Question: What I mean by that is when I print, for example, a Sieve of Eratosthenes, it just prints a long line of numbers vertically with 'println()'. With 'print()', it just prints another long line horizontally. I want it so that there's some sort of line you can't go across to.
I attached a snip and for a clearer objective, I drew a red box of where I want the numbers to stop, and where to start.

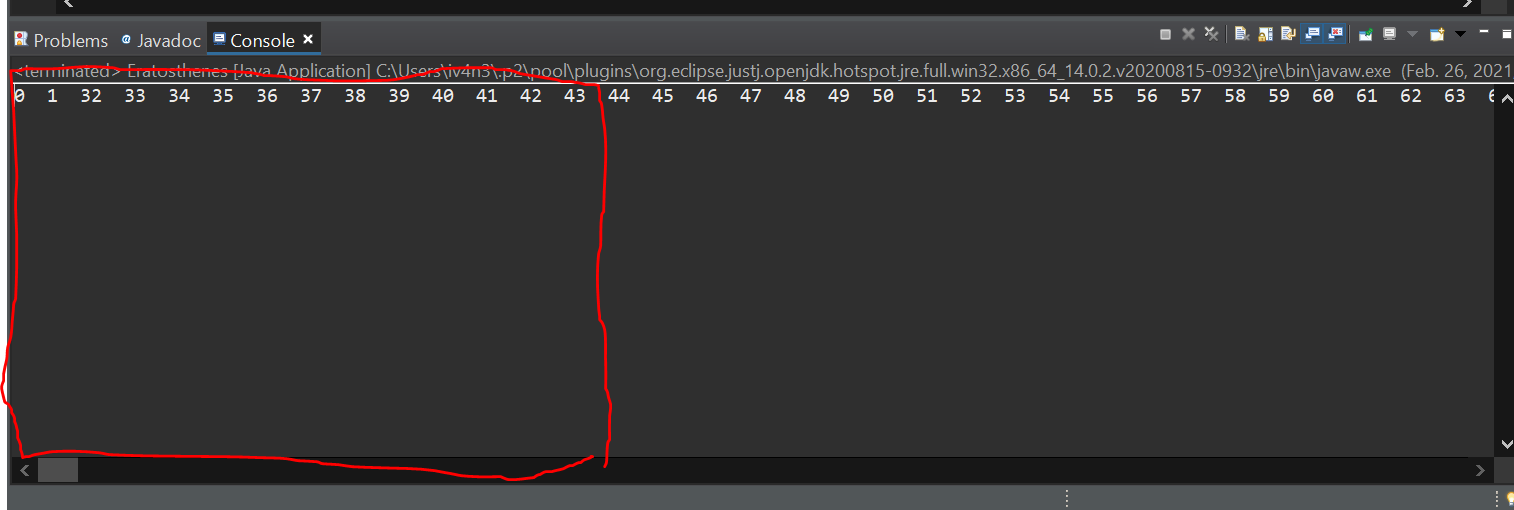
Answer: There are many ways to achieve this. Here is one way. 'n'
'''
for (int i = 1; i <= n; i++) {
System.out.print(i + " ");
//Add new line if there are 10 elements in a row
if (i % 10 == 0) System.out.println();
}
'''
If you are working with 'Sieve of Eratosthenes', . In that case, you can 'number of numbers'
Suppose you have a 'boolean' array 'numbers' where if the 'true''false' In that case you may use this:
'''
int count = 0;
for (int i = 1; i <= n; i++) {
if (numbers[i]) {
System.out.print(i + " ");
count++;
}
if (count == 10) {
System.out.println();
count = 0;
}
}
'''
I should add, , you can 'System.out.print (i + " ")' with
'System.out.print (i + " ")'.
I hope I have helped you.